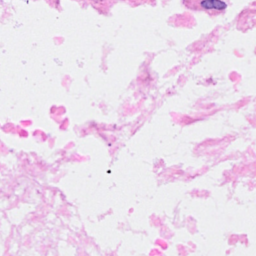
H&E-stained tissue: Breast